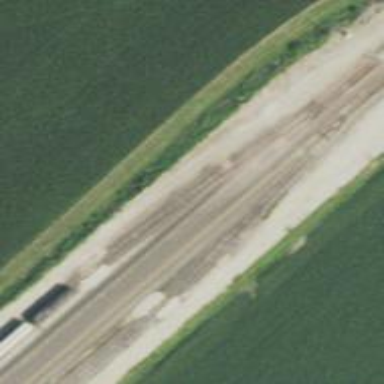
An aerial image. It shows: Trap point for railway derailment prevention.